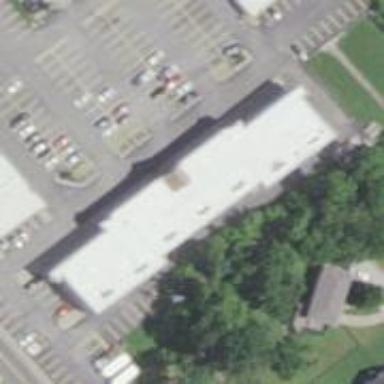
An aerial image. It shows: Building.